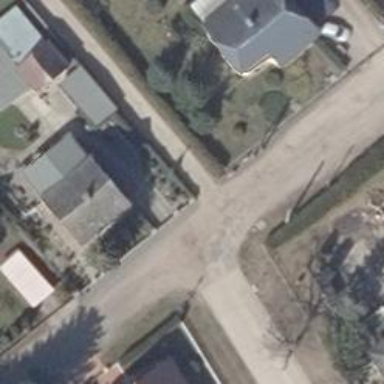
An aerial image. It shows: Residential road with compacted surface.